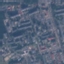
Land use / land cover: Residential